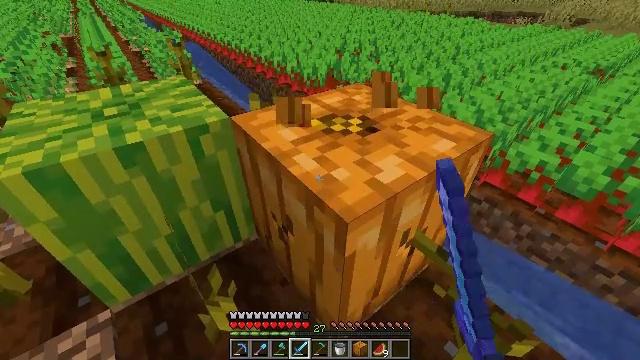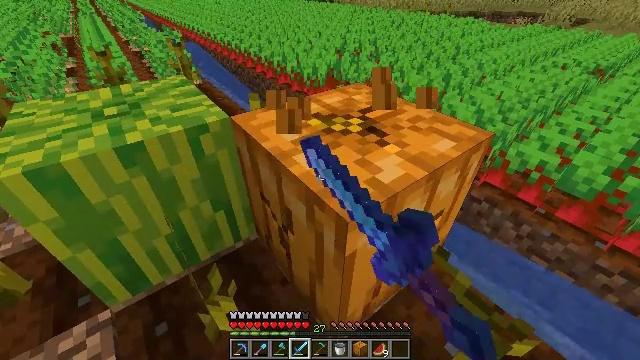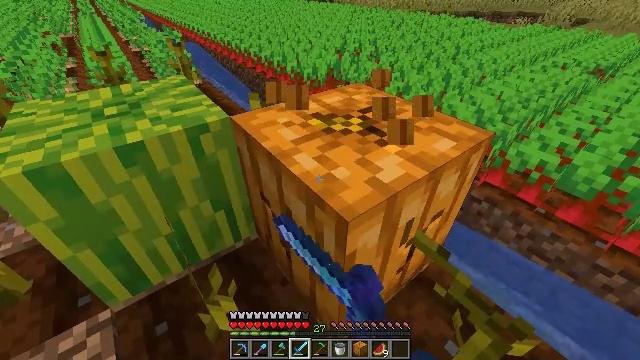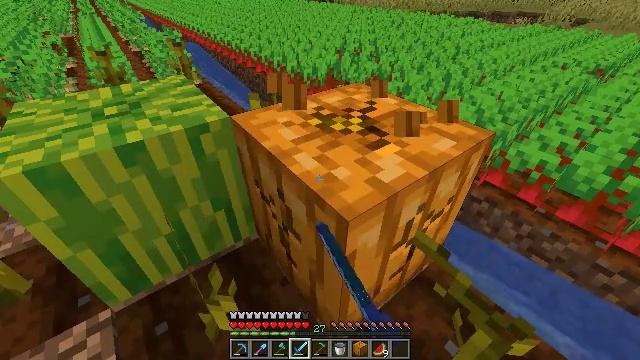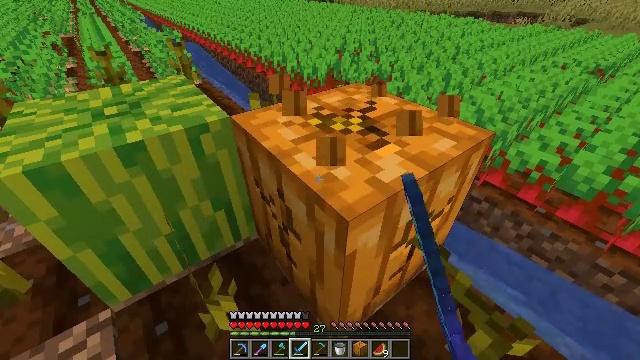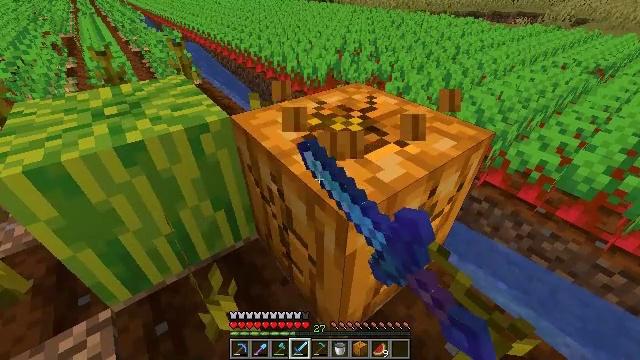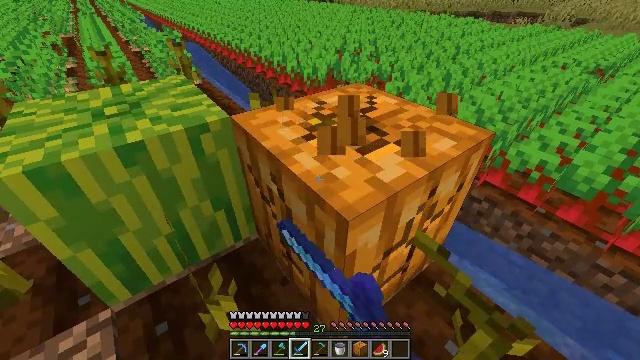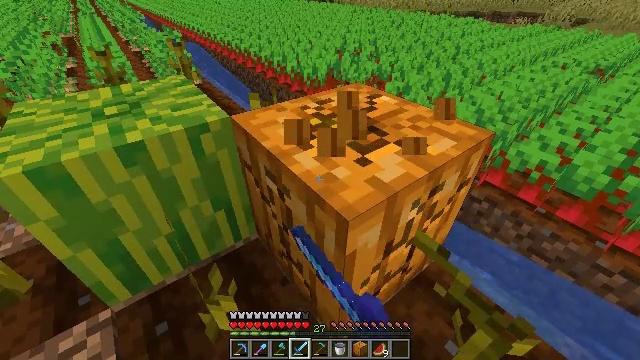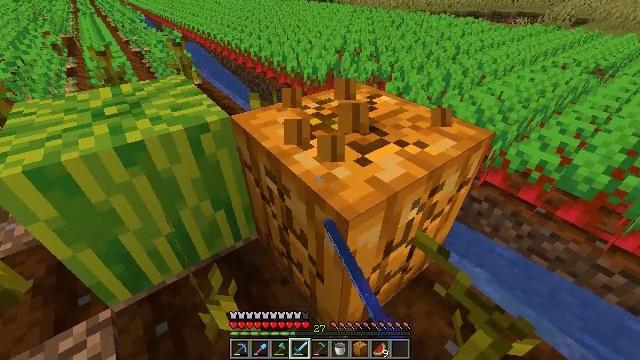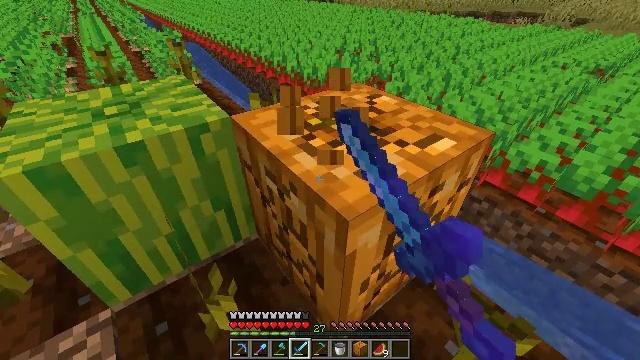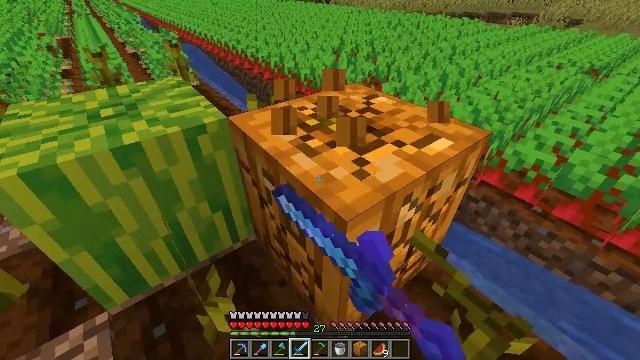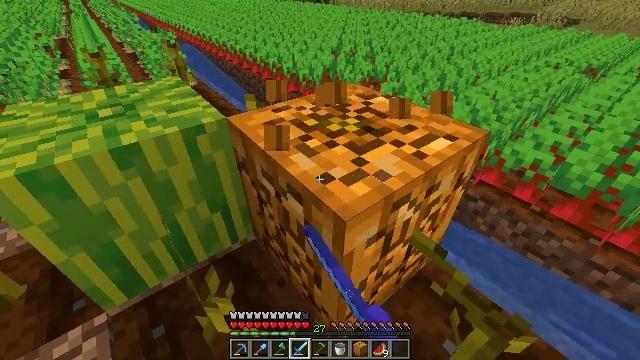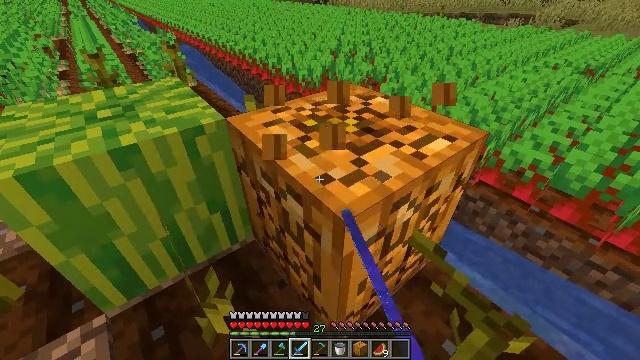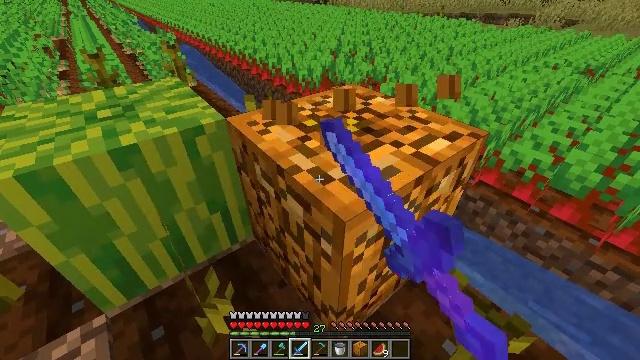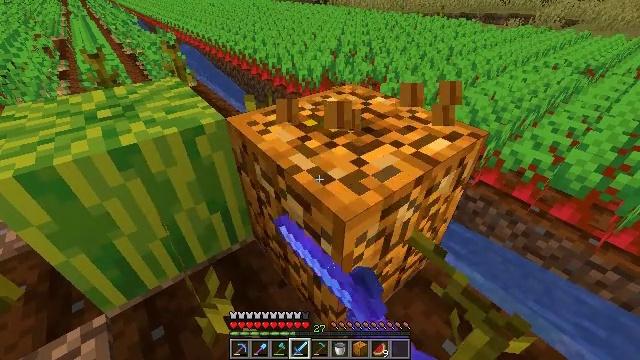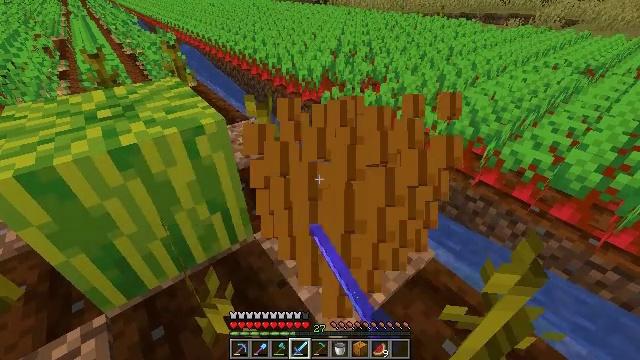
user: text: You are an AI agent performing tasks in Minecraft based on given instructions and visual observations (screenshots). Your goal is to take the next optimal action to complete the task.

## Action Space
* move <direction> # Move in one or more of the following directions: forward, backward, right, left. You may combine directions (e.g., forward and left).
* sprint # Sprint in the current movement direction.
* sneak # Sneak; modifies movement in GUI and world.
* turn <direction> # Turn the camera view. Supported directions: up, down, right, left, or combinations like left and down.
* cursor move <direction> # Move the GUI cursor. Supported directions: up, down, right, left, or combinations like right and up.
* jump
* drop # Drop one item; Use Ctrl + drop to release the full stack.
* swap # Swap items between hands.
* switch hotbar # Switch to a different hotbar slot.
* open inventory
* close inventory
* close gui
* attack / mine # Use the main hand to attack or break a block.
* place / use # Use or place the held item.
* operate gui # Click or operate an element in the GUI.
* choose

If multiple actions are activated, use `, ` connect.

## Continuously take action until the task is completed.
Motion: motion action
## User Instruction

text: Collect the pumpkin by holding left button.
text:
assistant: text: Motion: attack / mine
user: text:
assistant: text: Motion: attack / mine
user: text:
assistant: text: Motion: attack / mine
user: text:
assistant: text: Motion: attack / mine
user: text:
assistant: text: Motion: attack / mine
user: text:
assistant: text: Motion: attack / mine
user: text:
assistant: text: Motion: attack / mine
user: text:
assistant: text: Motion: attack / mine
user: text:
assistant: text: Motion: attack / mine
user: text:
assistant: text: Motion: attack / mine
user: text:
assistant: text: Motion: attack / mine
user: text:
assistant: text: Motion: attack / mine
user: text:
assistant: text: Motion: attack / mine
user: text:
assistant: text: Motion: attack / mine
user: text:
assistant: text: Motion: attack / mine
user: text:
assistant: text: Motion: attack / mine
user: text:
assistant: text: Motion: attack / mine
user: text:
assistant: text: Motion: attack / mine
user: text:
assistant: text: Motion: attack / mine
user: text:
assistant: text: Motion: attack / mine